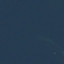
Label: SeaLake